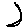
Label: moon